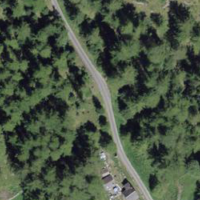
EUNIS habitat code: 23
Species observed at this site:
Melitaea diamina
Saxifraga cotyledon
Cyaniris semiargus
Saxifraga paniculata
Erynnis tages